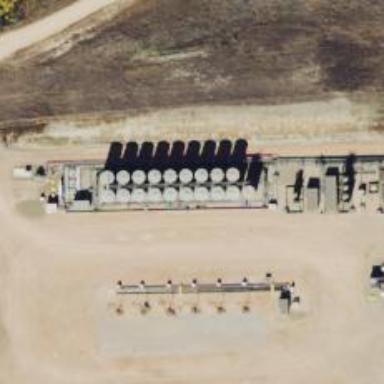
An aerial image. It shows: Storage tank that is man-made.